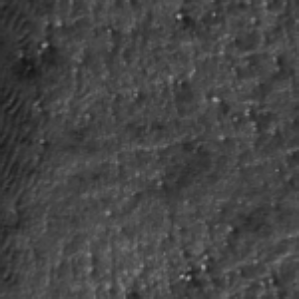
Label: frost